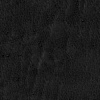
Atmospheric dust classification: not_dusty